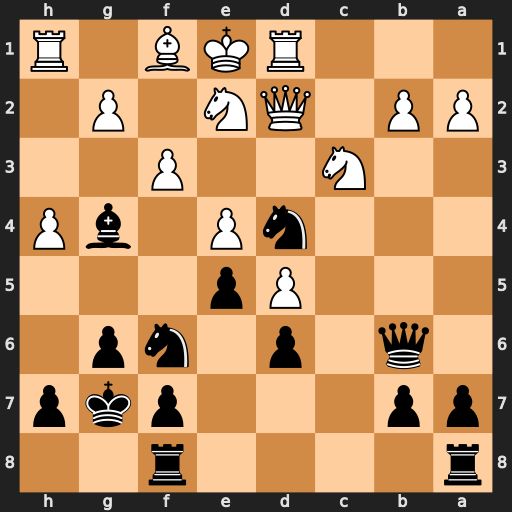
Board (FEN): r4r2/pp3pkp/1q1p1np1/3Pp3/3nP1bP/2N2P2/PP1QN1P1/3RKB1R
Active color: b
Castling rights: K
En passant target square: -
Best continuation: Bxf3 Nxd4 Bxd1 Nf5+ Kh8